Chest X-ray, AP view. Patient: 67 years old, sex M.
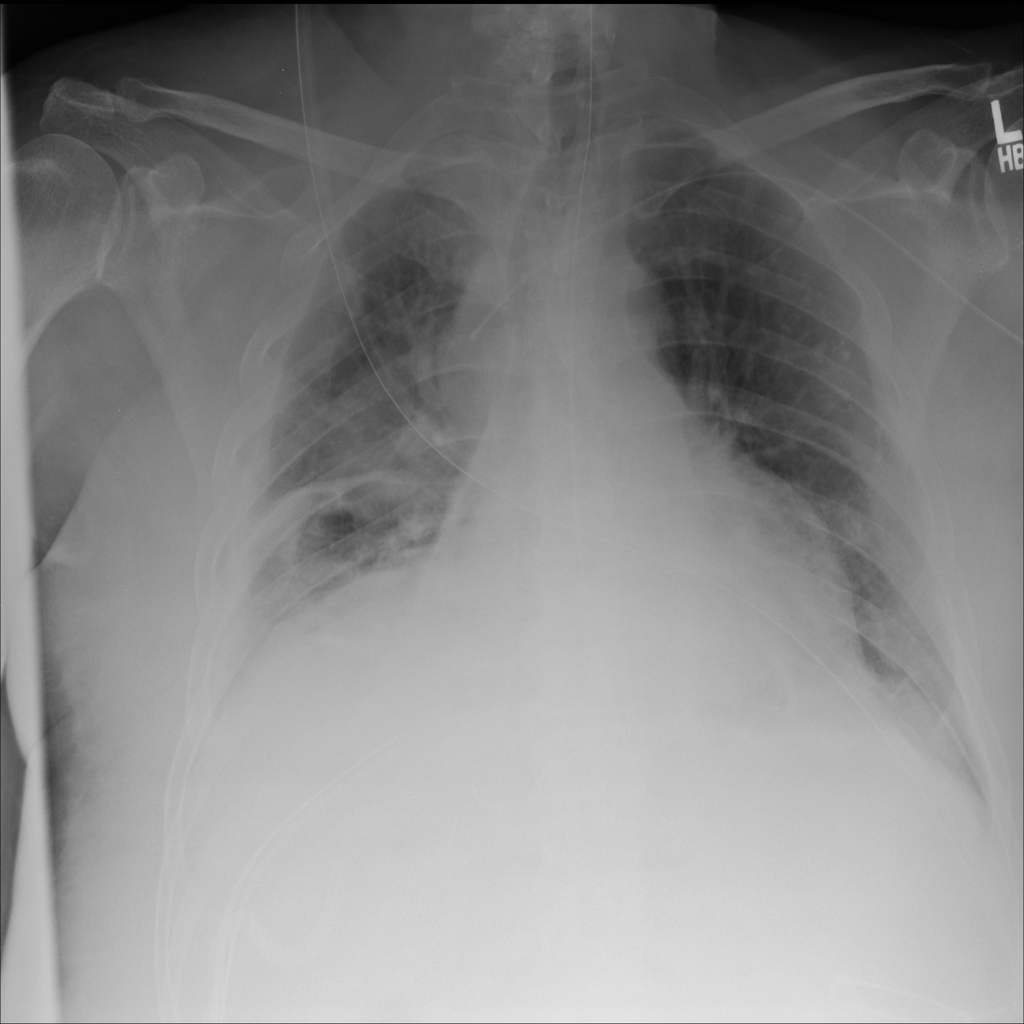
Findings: Atelectasis, Effusion, Infiltration